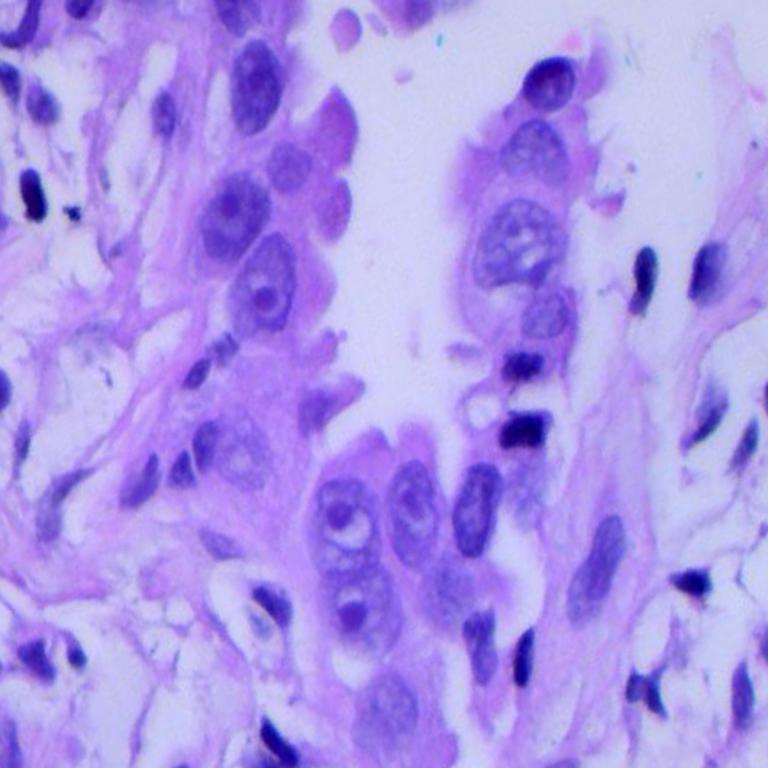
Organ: lung
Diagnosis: adenocarcinomas